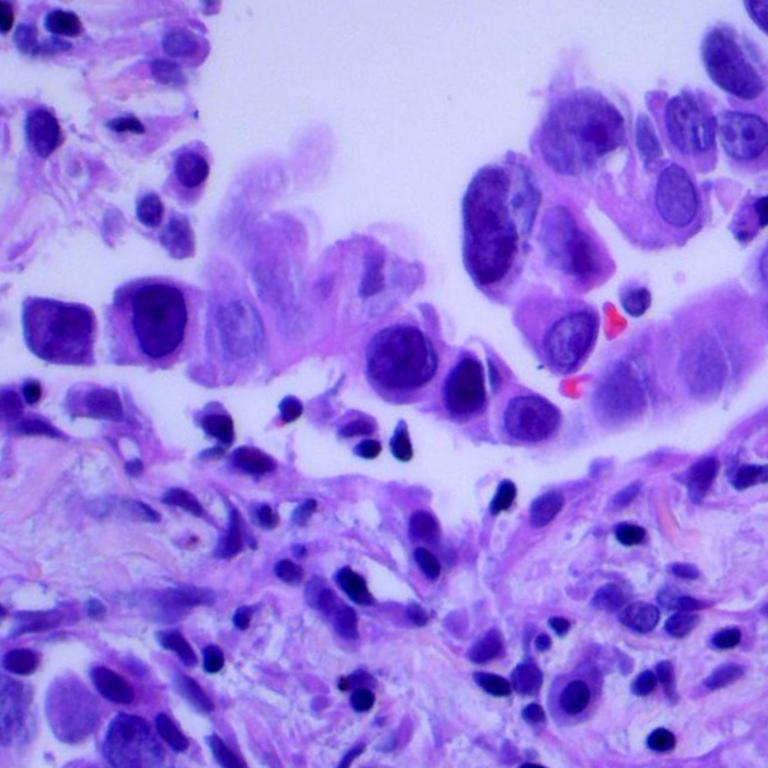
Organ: lung
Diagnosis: adenocarcinomas